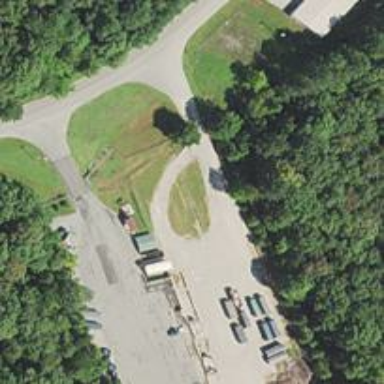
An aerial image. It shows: Waste transfer station.